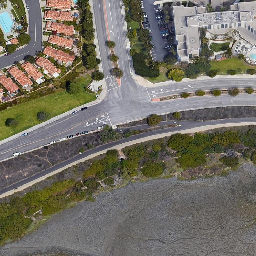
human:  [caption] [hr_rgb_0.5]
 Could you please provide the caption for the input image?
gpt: On one side of the third road are red buildings and on the other side are gray high-rise buildings.

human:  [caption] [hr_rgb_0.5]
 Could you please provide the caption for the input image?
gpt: On one side of the road is a light blue river.

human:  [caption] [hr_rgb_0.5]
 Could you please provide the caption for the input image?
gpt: On one side of the bifurcation road is a light blue river.

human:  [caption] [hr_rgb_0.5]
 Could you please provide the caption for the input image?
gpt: On one side of Three Links Street is a red building and on the other side is a tall gray building.

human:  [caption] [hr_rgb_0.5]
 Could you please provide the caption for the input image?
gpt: On one side of a three-way street are red buildings and on the other side are gray tall buildings.